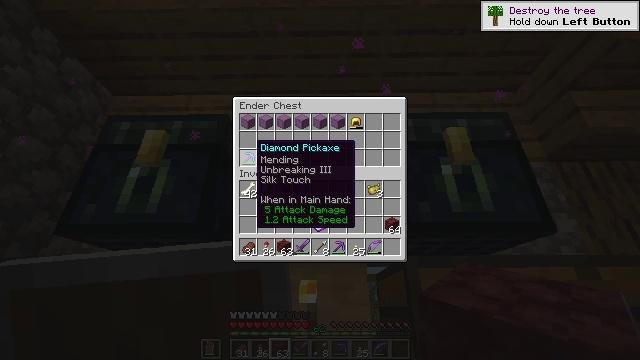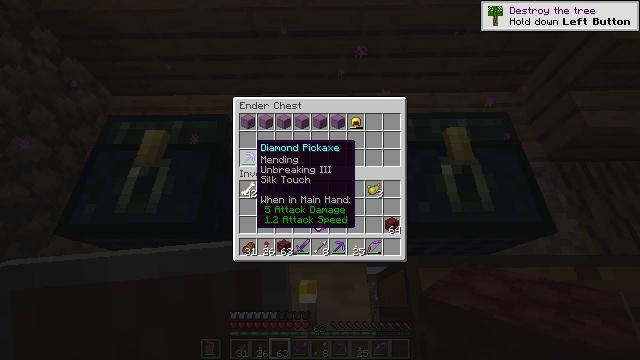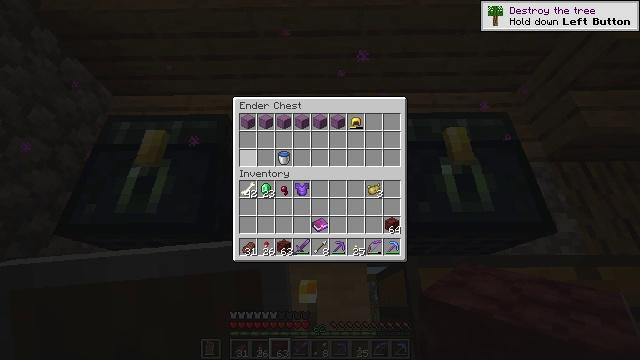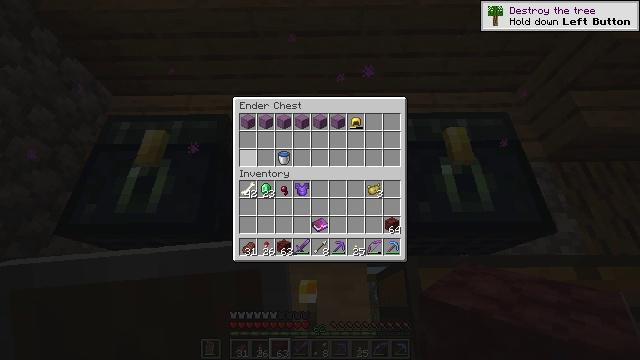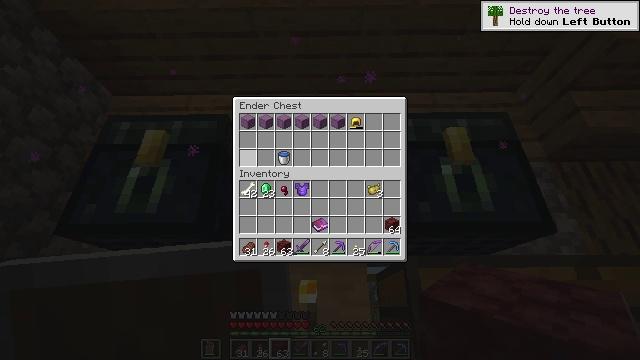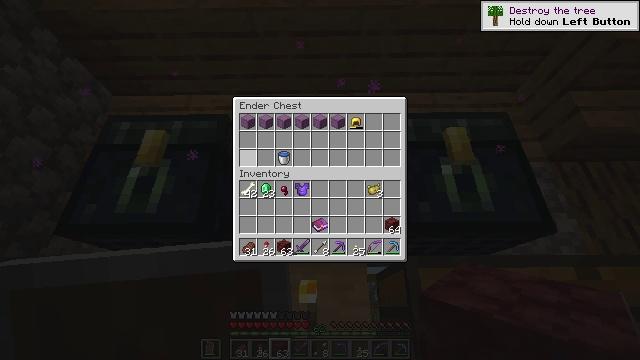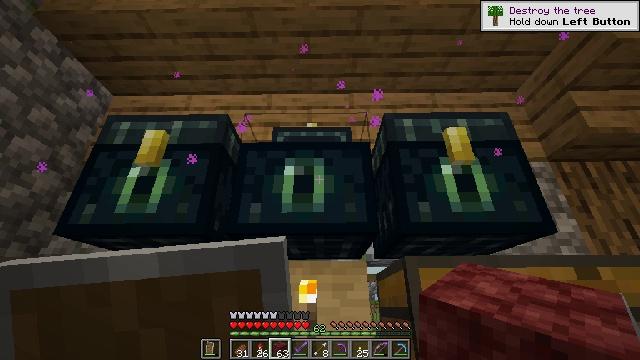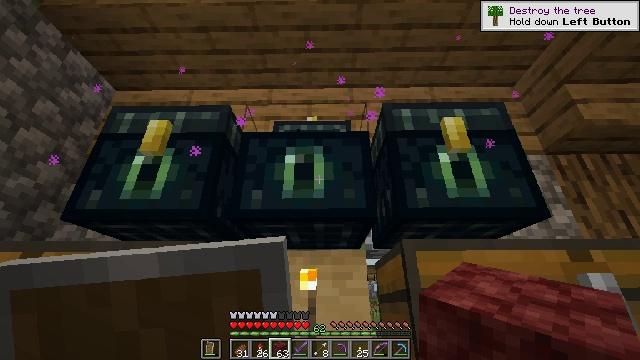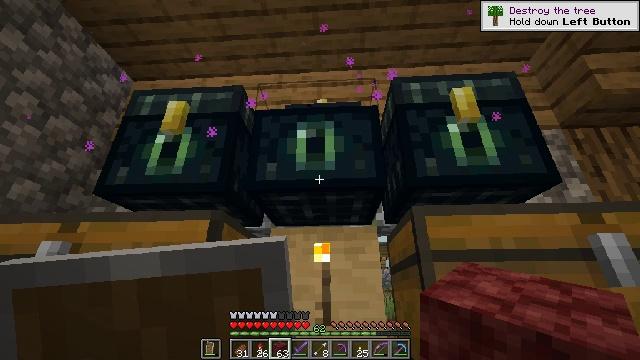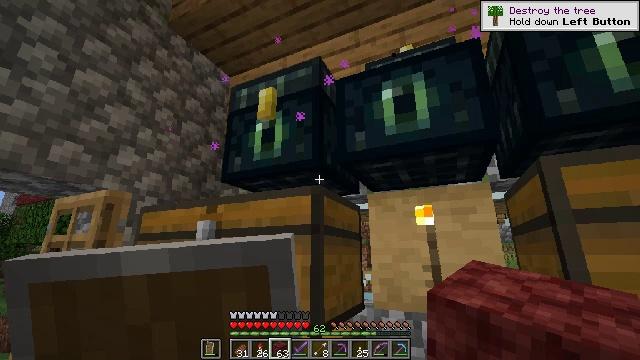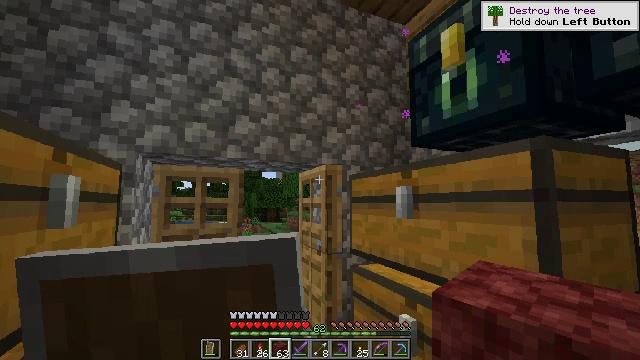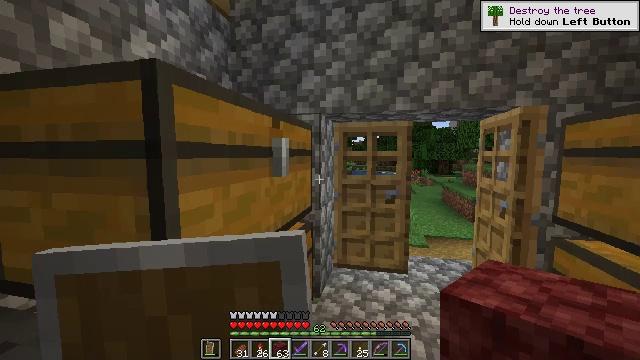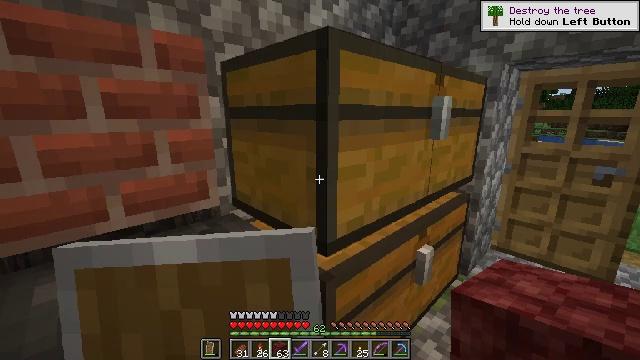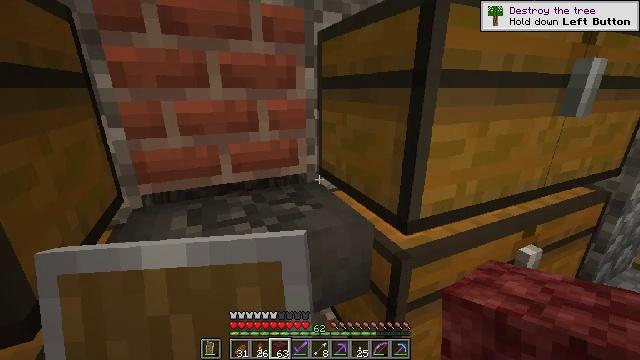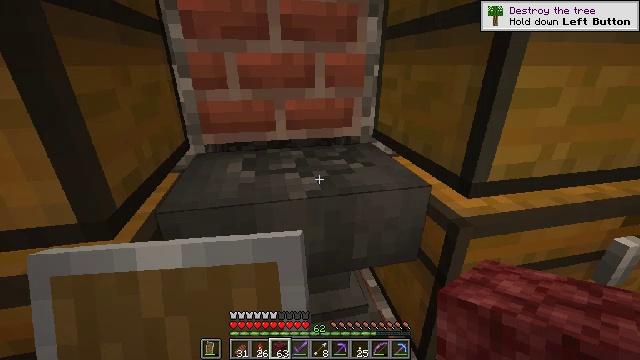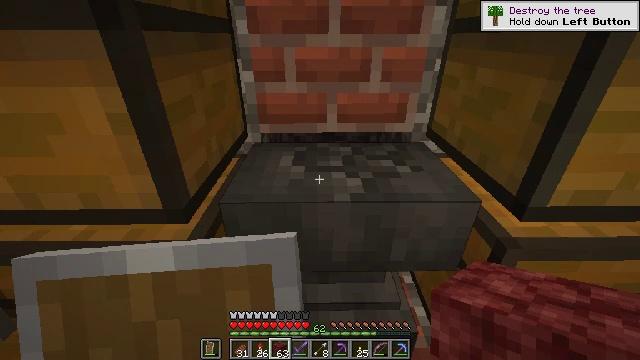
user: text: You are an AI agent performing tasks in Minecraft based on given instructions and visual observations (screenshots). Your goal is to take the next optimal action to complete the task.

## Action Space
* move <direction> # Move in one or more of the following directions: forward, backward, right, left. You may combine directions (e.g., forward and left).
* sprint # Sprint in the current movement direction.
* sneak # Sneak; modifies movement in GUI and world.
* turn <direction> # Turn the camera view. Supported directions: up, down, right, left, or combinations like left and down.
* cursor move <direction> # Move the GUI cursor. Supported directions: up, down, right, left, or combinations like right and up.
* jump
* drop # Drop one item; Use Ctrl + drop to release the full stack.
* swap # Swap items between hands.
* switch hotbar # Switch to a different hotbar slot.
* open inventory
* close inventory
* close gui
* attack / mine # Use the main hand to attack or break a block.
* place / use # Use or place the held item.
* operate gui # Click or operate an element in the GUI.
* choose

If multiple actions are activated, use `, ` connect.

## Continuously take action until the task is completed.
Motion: motion action
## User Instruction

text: Turn slimeballs into a slime block at a crafting table.
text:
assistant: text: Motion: sneak
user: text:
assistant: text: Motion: sneak, use / place
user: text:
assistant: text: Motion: sneak, use / place
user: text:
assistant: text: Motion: sneak
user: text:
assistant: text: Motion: sneak
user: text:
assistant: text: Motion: sneak, close inventory
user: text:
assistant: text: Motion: sneak, close inventory
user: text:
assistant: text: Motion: turn left and down, close inventory
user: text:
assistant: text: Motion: turn left and down
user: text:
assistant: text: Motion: turn left and down
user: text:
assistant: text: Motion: turn left and down
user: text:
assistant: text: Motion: turn left and down
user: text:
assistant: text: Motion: turn left and down
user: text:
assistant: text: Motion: turn left and down
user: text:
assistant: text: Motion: turn left and down
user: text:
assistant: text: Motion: turn left and down
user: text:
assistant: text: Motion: turn left and down
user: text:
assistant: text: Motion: turn down
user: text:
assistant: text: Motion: use / place
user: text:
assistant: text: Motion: use / place
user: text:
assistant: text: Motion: use / place
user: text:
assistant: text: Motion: no_op
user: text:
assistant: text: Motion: no_op
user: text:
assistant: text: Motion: no_op
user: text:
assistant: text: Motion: no_op
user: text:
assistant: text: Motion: no_op
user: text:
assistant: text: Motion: no_op
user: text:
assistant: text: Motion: no_op
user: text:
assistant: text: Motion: no_op
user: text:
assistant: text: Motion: turn right